Question: In an UML class diagram, how do I omit irrelevant base classes without giving a wrong impression?
Let's consider the following class hierarchy:

I want to illustrate the fact that both 'Blackbird's and 'Airplane's are 'FlyingThing's. But I don't want to clutter my UML class diagram with the entire ancestry of 'Blackbird'.
I could simply leave out 'Bird', 'Animal', and 'LivingOrganism', drawing only the three "relevant" classes. But that would look as if 'Blackbird' only derived from 'FlyingThing' and from nothing else.
To prevent this wrong impression, I might consider including the 'Bird' class after all, leaving out only 'Animal' and 'LivingOrganism'. But then it would look as if 'Bird' had no base classes at all. Bottom line: Wherever I do the cut, it will always look as if one class had fewer base classes than it actually has.
What I'm looking for is some way to indicate that "this class has other base classes besides the ones shown, but I can't be bothered to draw them all." I imagine something along the lines of an ellipsis. Is there any standard way of expressing this?
I made up the classes in this diagram to illustrate the question. So the question is about whether multiple inheritance or this particular class design make sense. Let's assume they do. This question isn't about a particular UML modelling tool, either - let's assume we're working with pen and paper here.
To re-phrase my question: Imaging you saw a diagram containing just the three highlighted classes and nothing else. Would you assume that this diagram represents the whole truth and that 'Blackbird' has no other base classes besides 'FlyingThing'?
- If you think, yes, 'Blackbird' appears to be derived from 'FlyingThing' only: then there must be some standard UML syntax to indicate that this is not the case.- If you think, no, there might be other base classes that the author of the diagram omitted: then this answers my question and I was just seeing problems where actually there are none. :-)
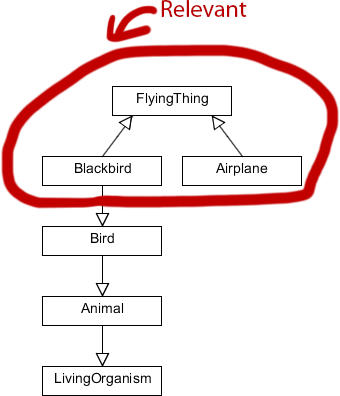
Answer: I am pretty sure that you would find a solution per designer...
A diagram exposes a of the entire model and the only a part, so the whole problem is which part? The response to this question is simply it depends of what you want to show for the understanding of your problem.
Regards,
BR